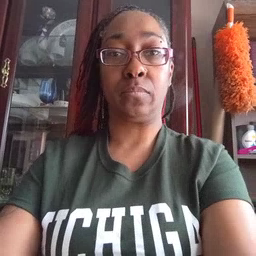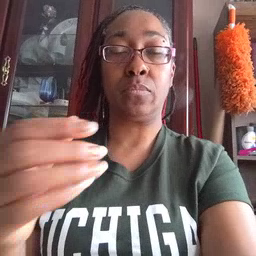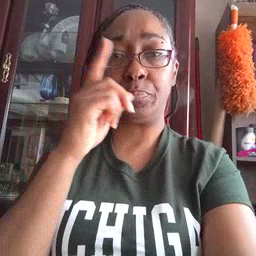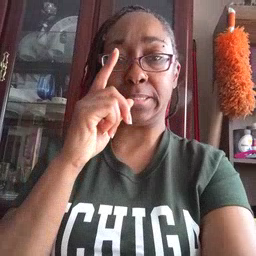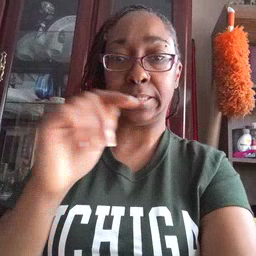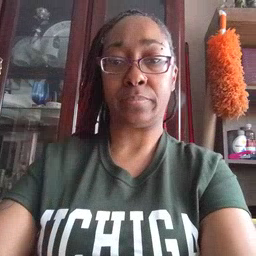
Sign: pretend